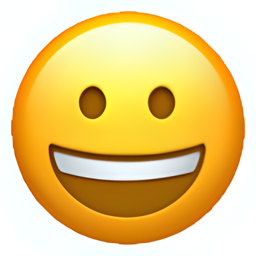
Name: grinning face
Emoji: 😀
Group: Smileys & Emotion
Sub-group: face-smiling